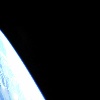
Label: space